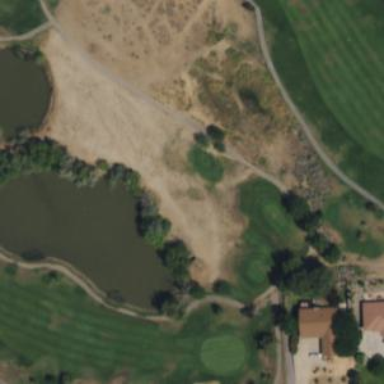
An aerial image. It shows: Scenic view of water hazard on golf course. The natural water feature adds beauty to the landscape.